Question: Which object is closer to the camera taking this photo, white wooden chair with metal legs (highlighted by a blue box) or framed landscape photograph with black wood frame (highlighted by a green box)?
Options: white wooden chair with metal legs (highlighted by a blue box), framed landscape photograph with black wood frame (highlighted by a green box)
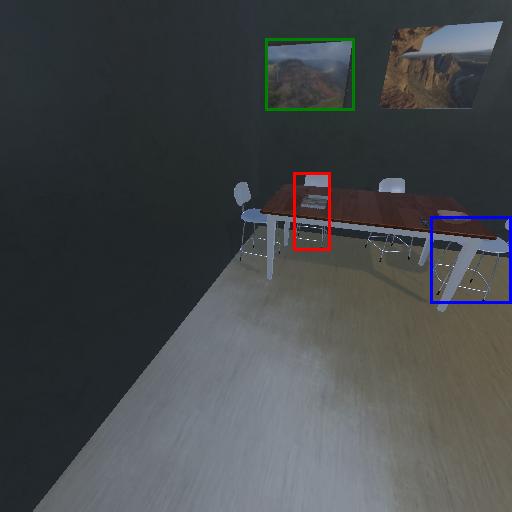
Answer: white wooden chair with metal legs (highlighted by a blue box)